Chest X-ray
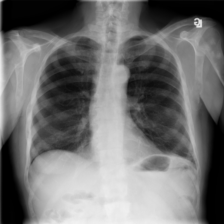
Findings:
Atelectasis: negative
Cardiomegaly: negative
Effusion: negative
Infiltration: negative
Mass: negative
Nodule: negative
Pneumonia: negative
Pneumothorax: negative
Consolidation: negative
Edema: negative
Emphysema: negative
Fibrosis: negative
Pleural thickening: negative
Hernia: negative